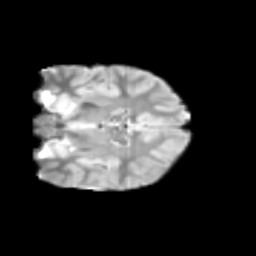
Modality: T2w
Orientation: coronal
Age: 11
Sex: male
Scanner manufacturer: siemens
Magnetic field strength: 3 T
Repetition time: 3.8 s
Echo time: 0.07 s